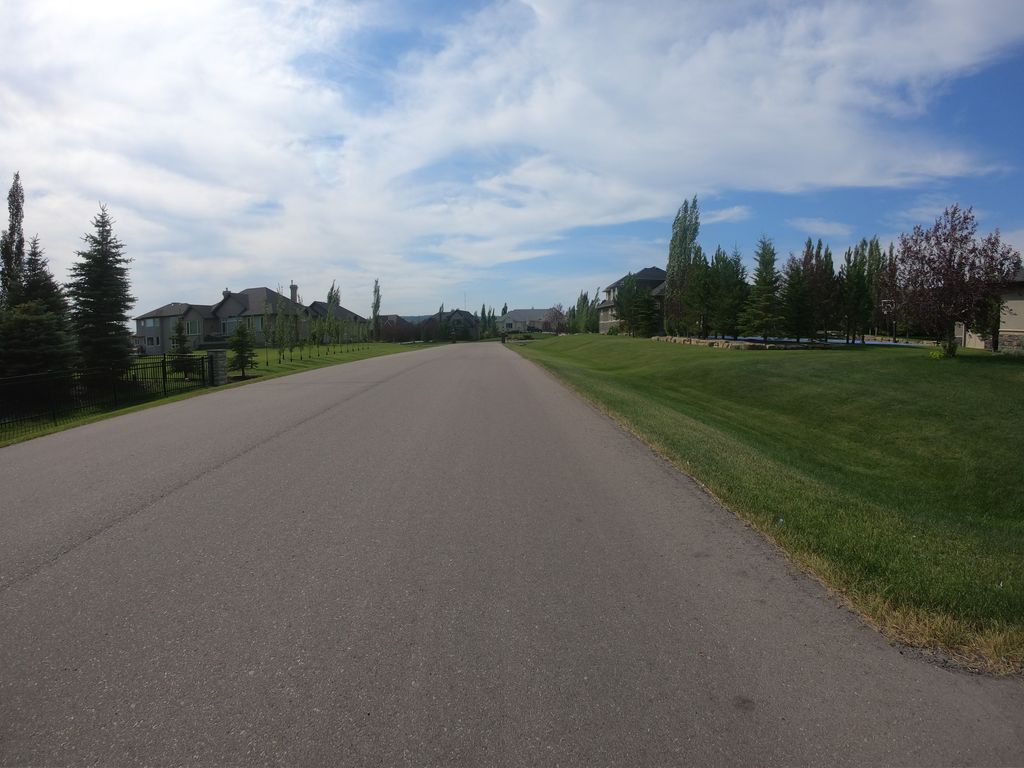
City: calgary